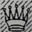
Piece: wQ